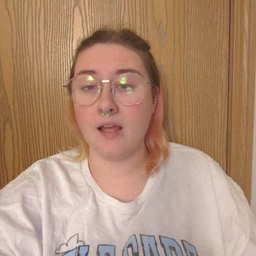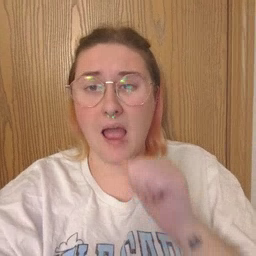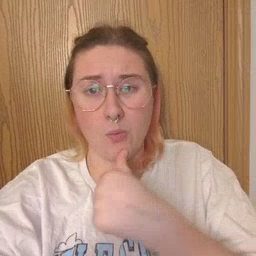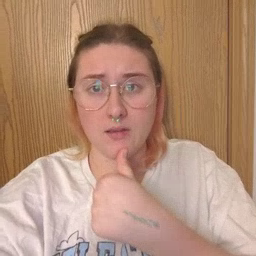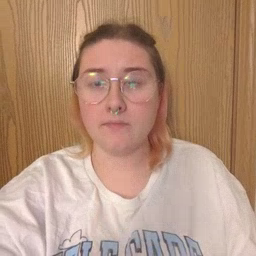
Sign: owie